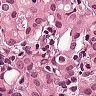
Metastatic tissue present: yes